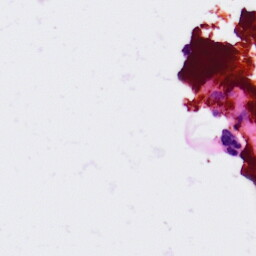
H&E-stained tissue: Lung